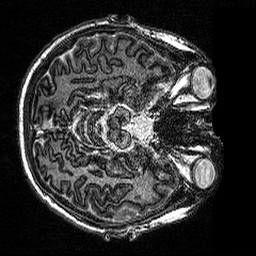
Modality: MP2RAGE
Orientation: axial
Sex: male
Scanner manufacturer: siemens
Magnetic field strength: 3 T
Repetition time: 5 s
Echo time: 0.00292 s